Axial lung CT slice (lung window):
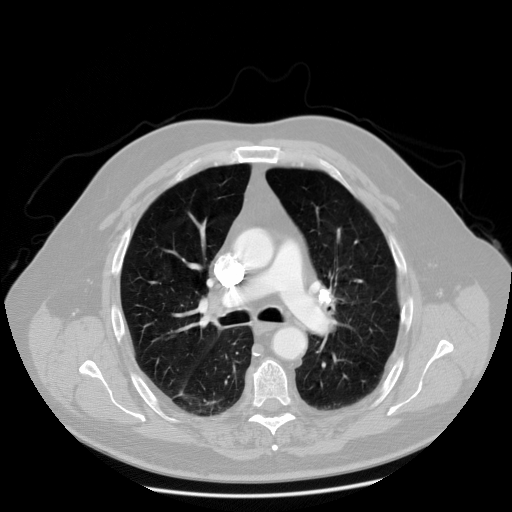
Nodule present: no